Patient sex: M
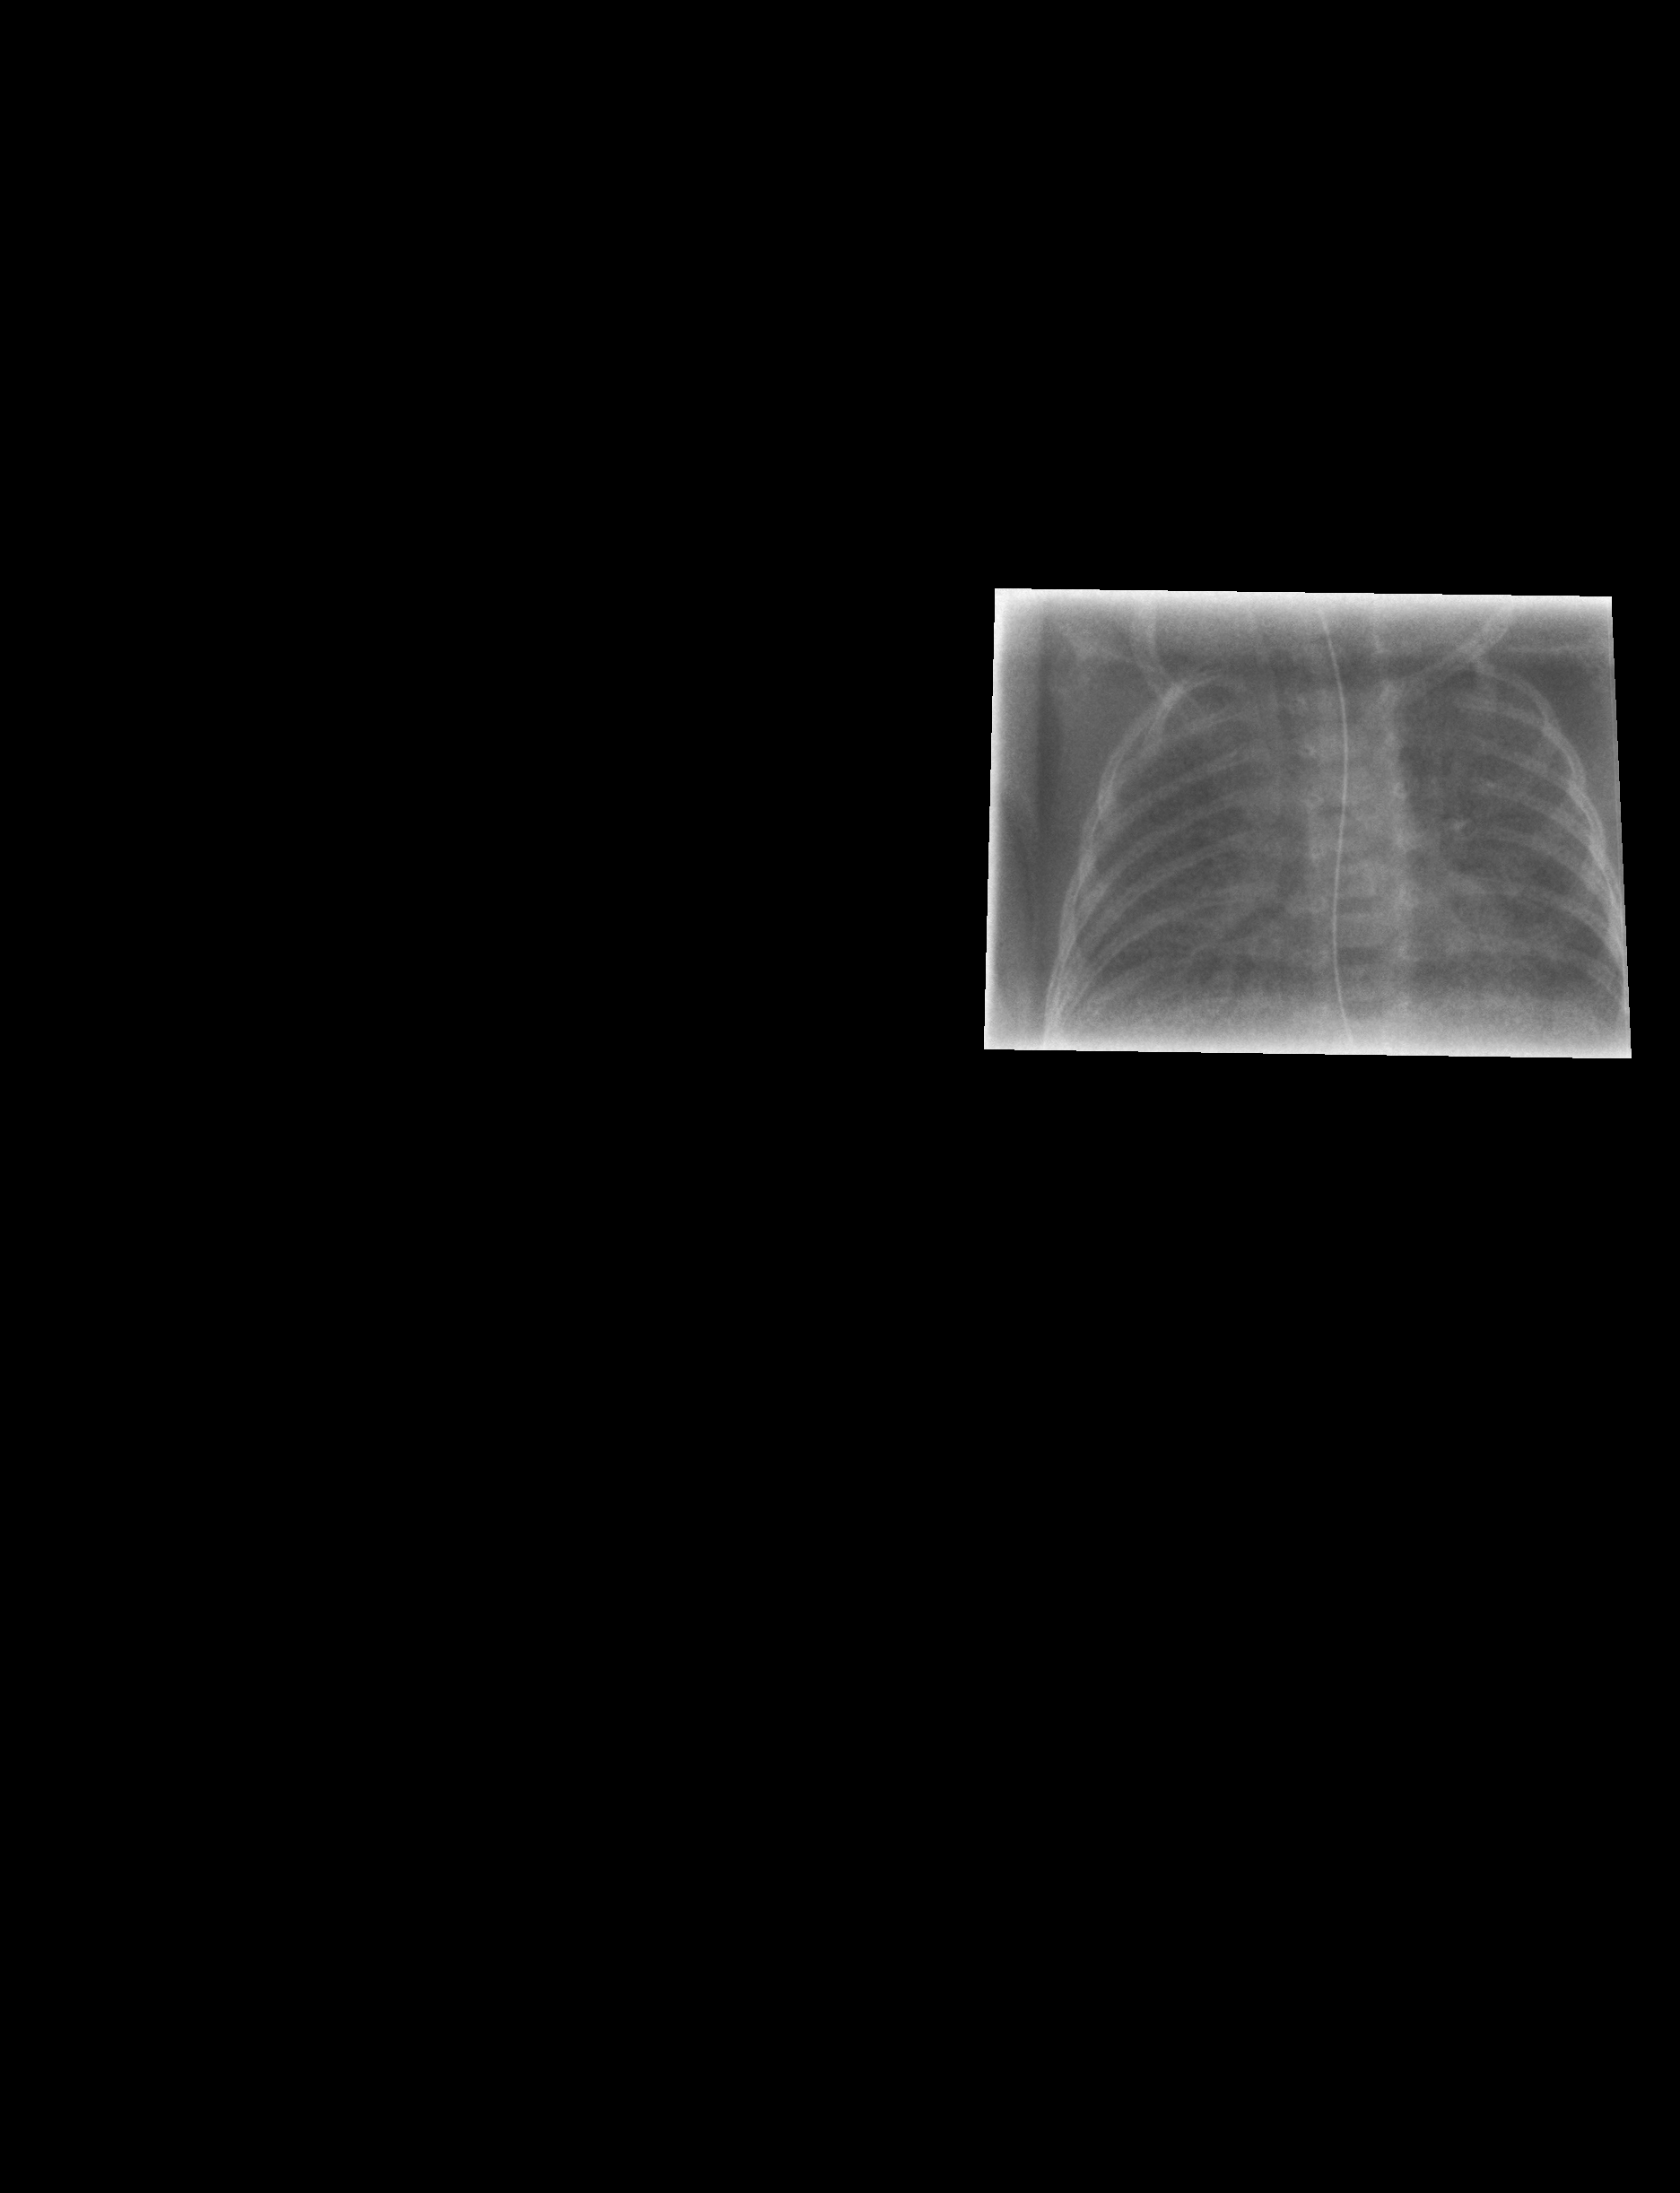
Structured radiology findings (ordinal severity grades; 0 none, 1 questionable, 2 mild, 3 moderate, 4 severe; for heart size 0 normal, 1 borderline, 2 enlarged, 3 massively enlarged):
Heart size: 0
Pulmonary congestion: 0
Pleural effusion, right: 0
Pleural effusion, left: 0
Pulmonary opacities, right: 2
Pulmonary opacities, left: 2
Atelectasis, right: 2
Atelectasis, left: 2